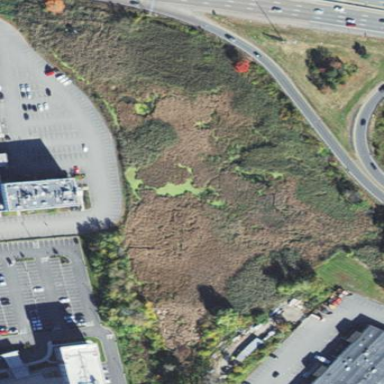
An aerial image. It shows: Wetland area characterized by wet meadow.